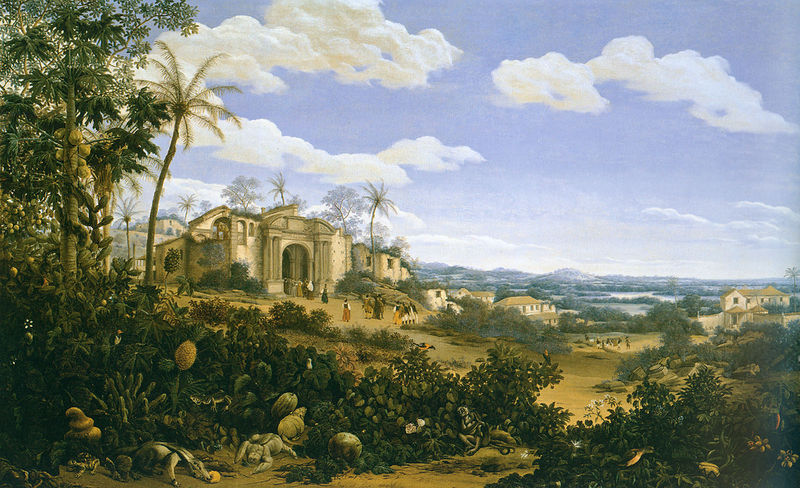
Titel: Blick auf die Olinda-Kathedrale
Künstler: Frans Post
Institution: Amsterdam, Rijksmuseum
Schlagwörter: baum, blätter, gemälde, himmel, meer, wolken, bäume, landschaft, menschen, fenster, haus, tiere, wolke, horizont, häuser, hügel, büsche, boden, land, pflanzen, wald, affe, spanien, vegetation, rt, palme, tor, ruine, gut, urwald, kakteen, kaktus, palmen, melonen, dschungel, südamerika, kokosnuss, ameisenbär, bananen, kokosnüsse